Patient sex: M
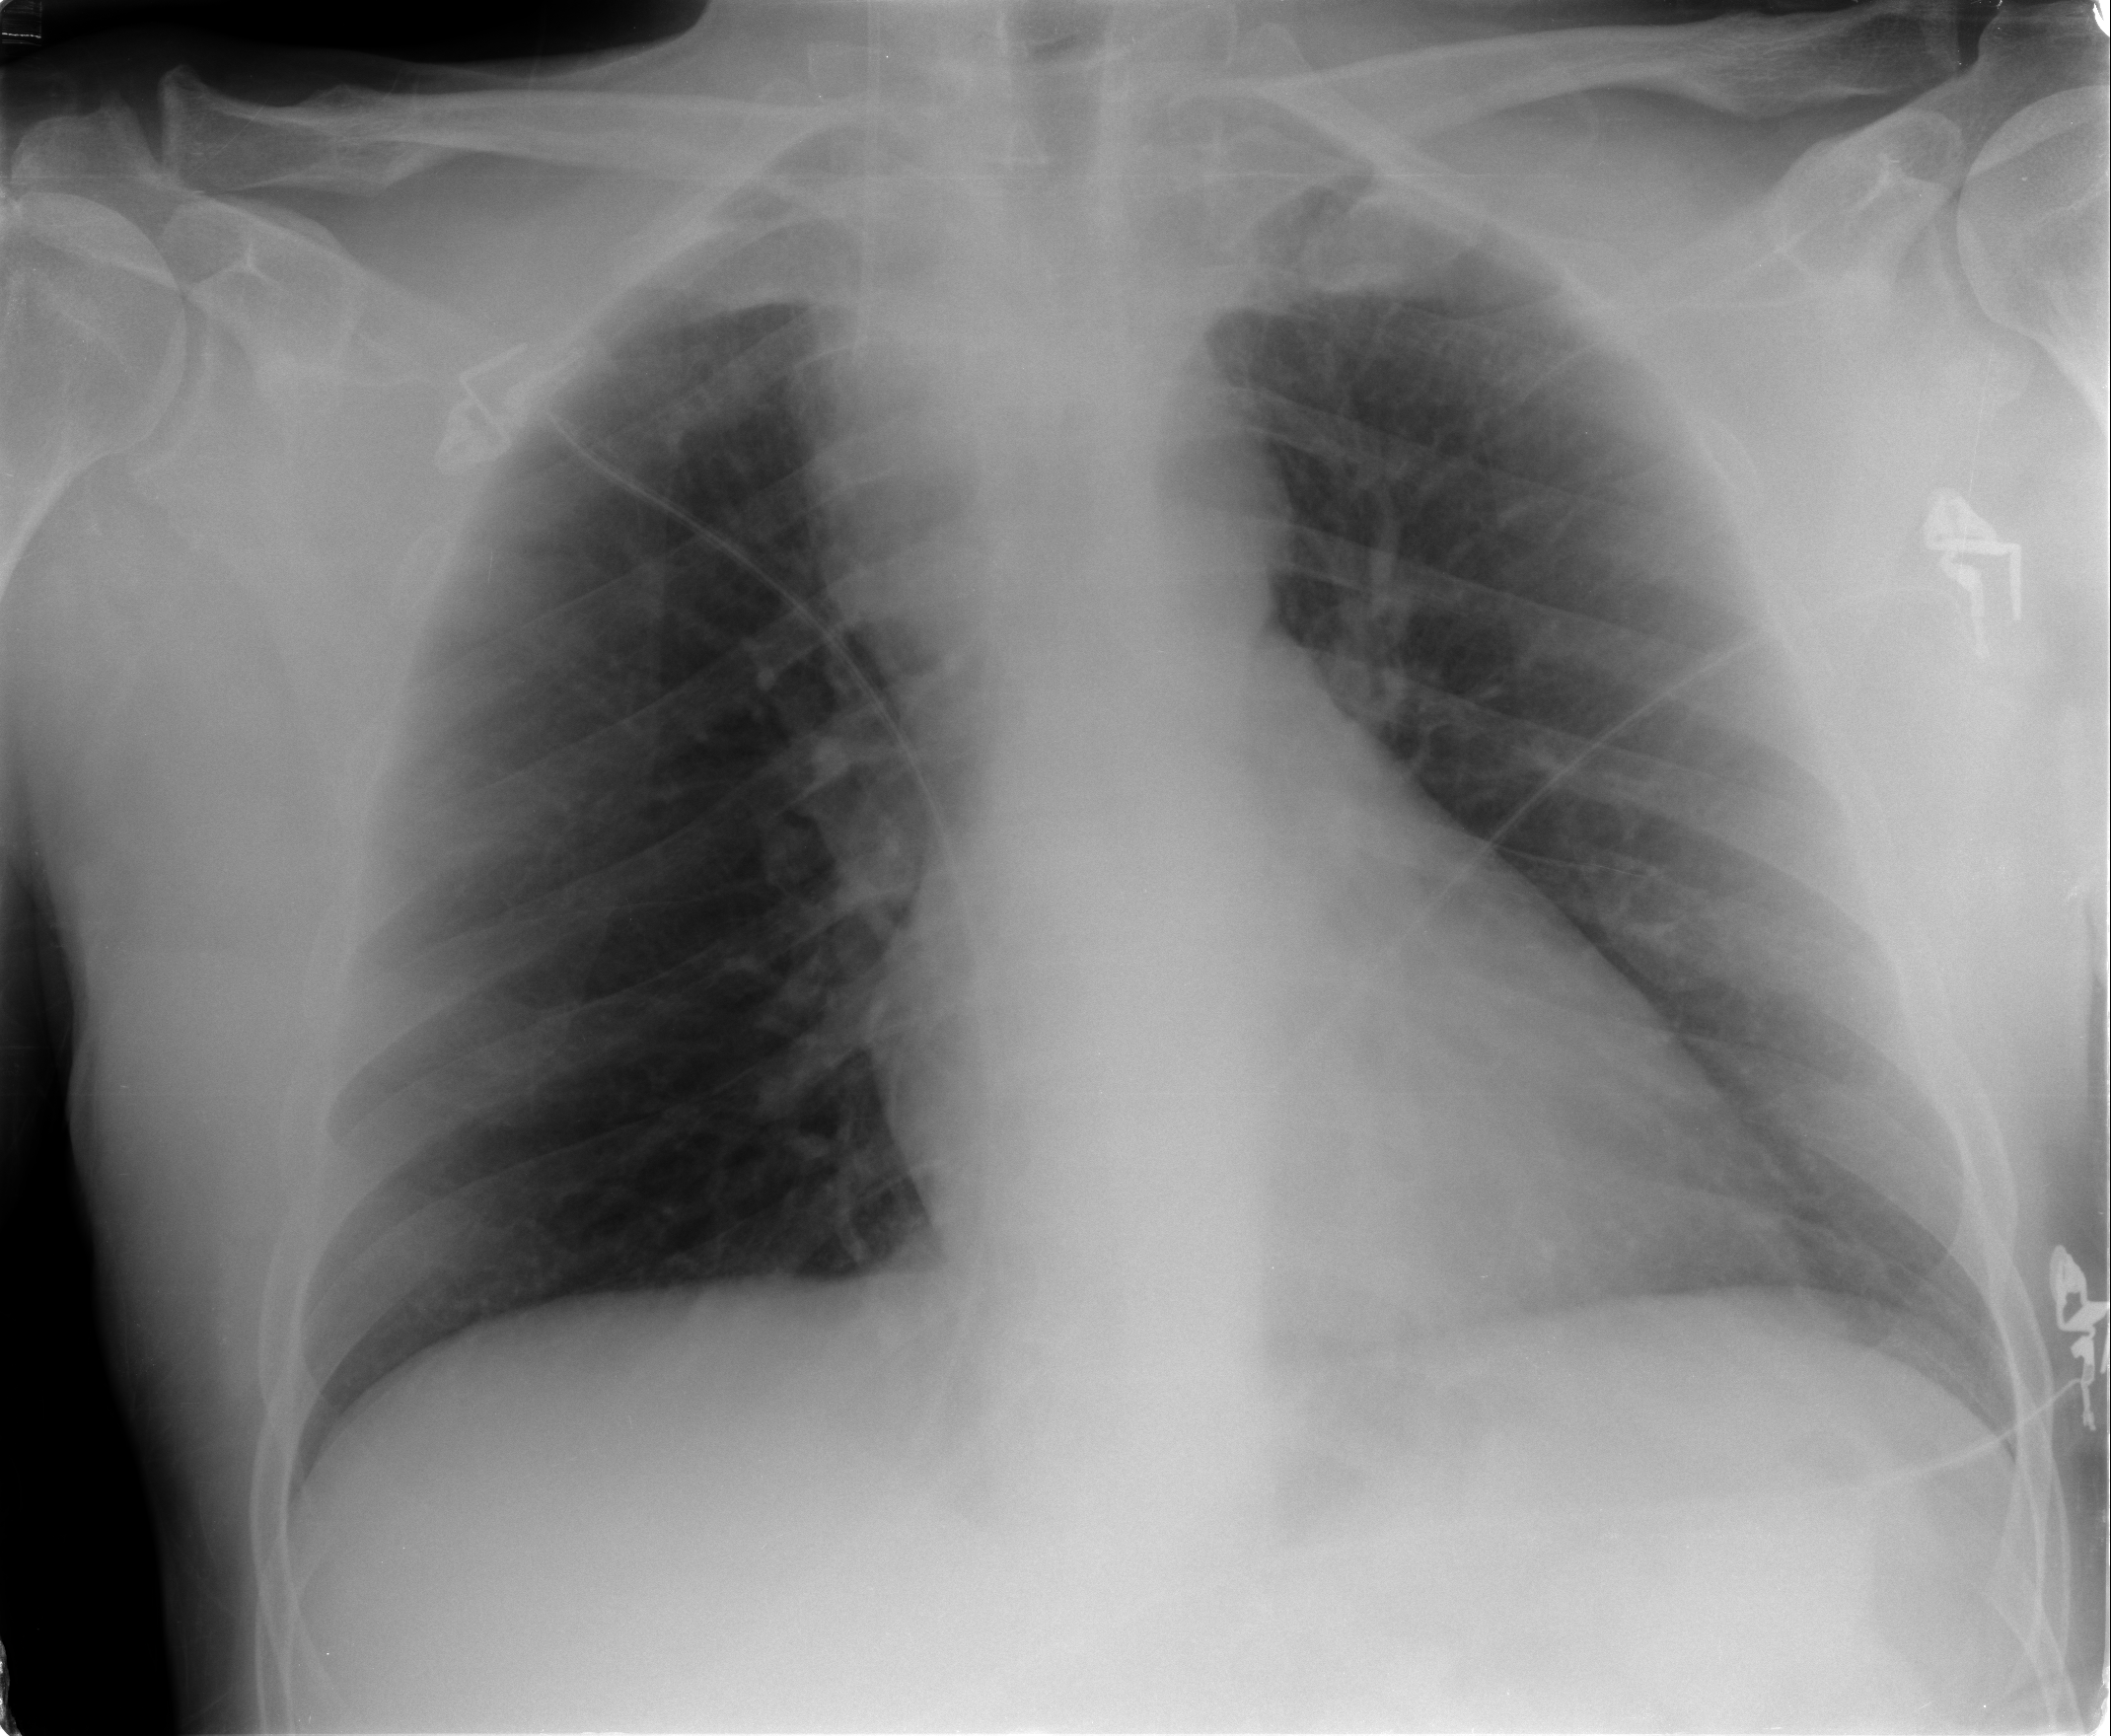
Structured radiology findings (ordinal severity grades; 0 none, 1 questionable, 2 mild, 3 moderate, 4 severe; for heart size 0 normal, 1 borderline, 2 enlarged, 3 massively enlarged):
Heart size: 0
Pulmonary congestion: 0
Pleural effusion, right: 0
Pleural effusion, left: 1
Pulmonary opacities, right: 0
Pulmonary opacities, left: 0
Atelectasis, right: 0
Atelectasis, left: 0